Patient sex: F
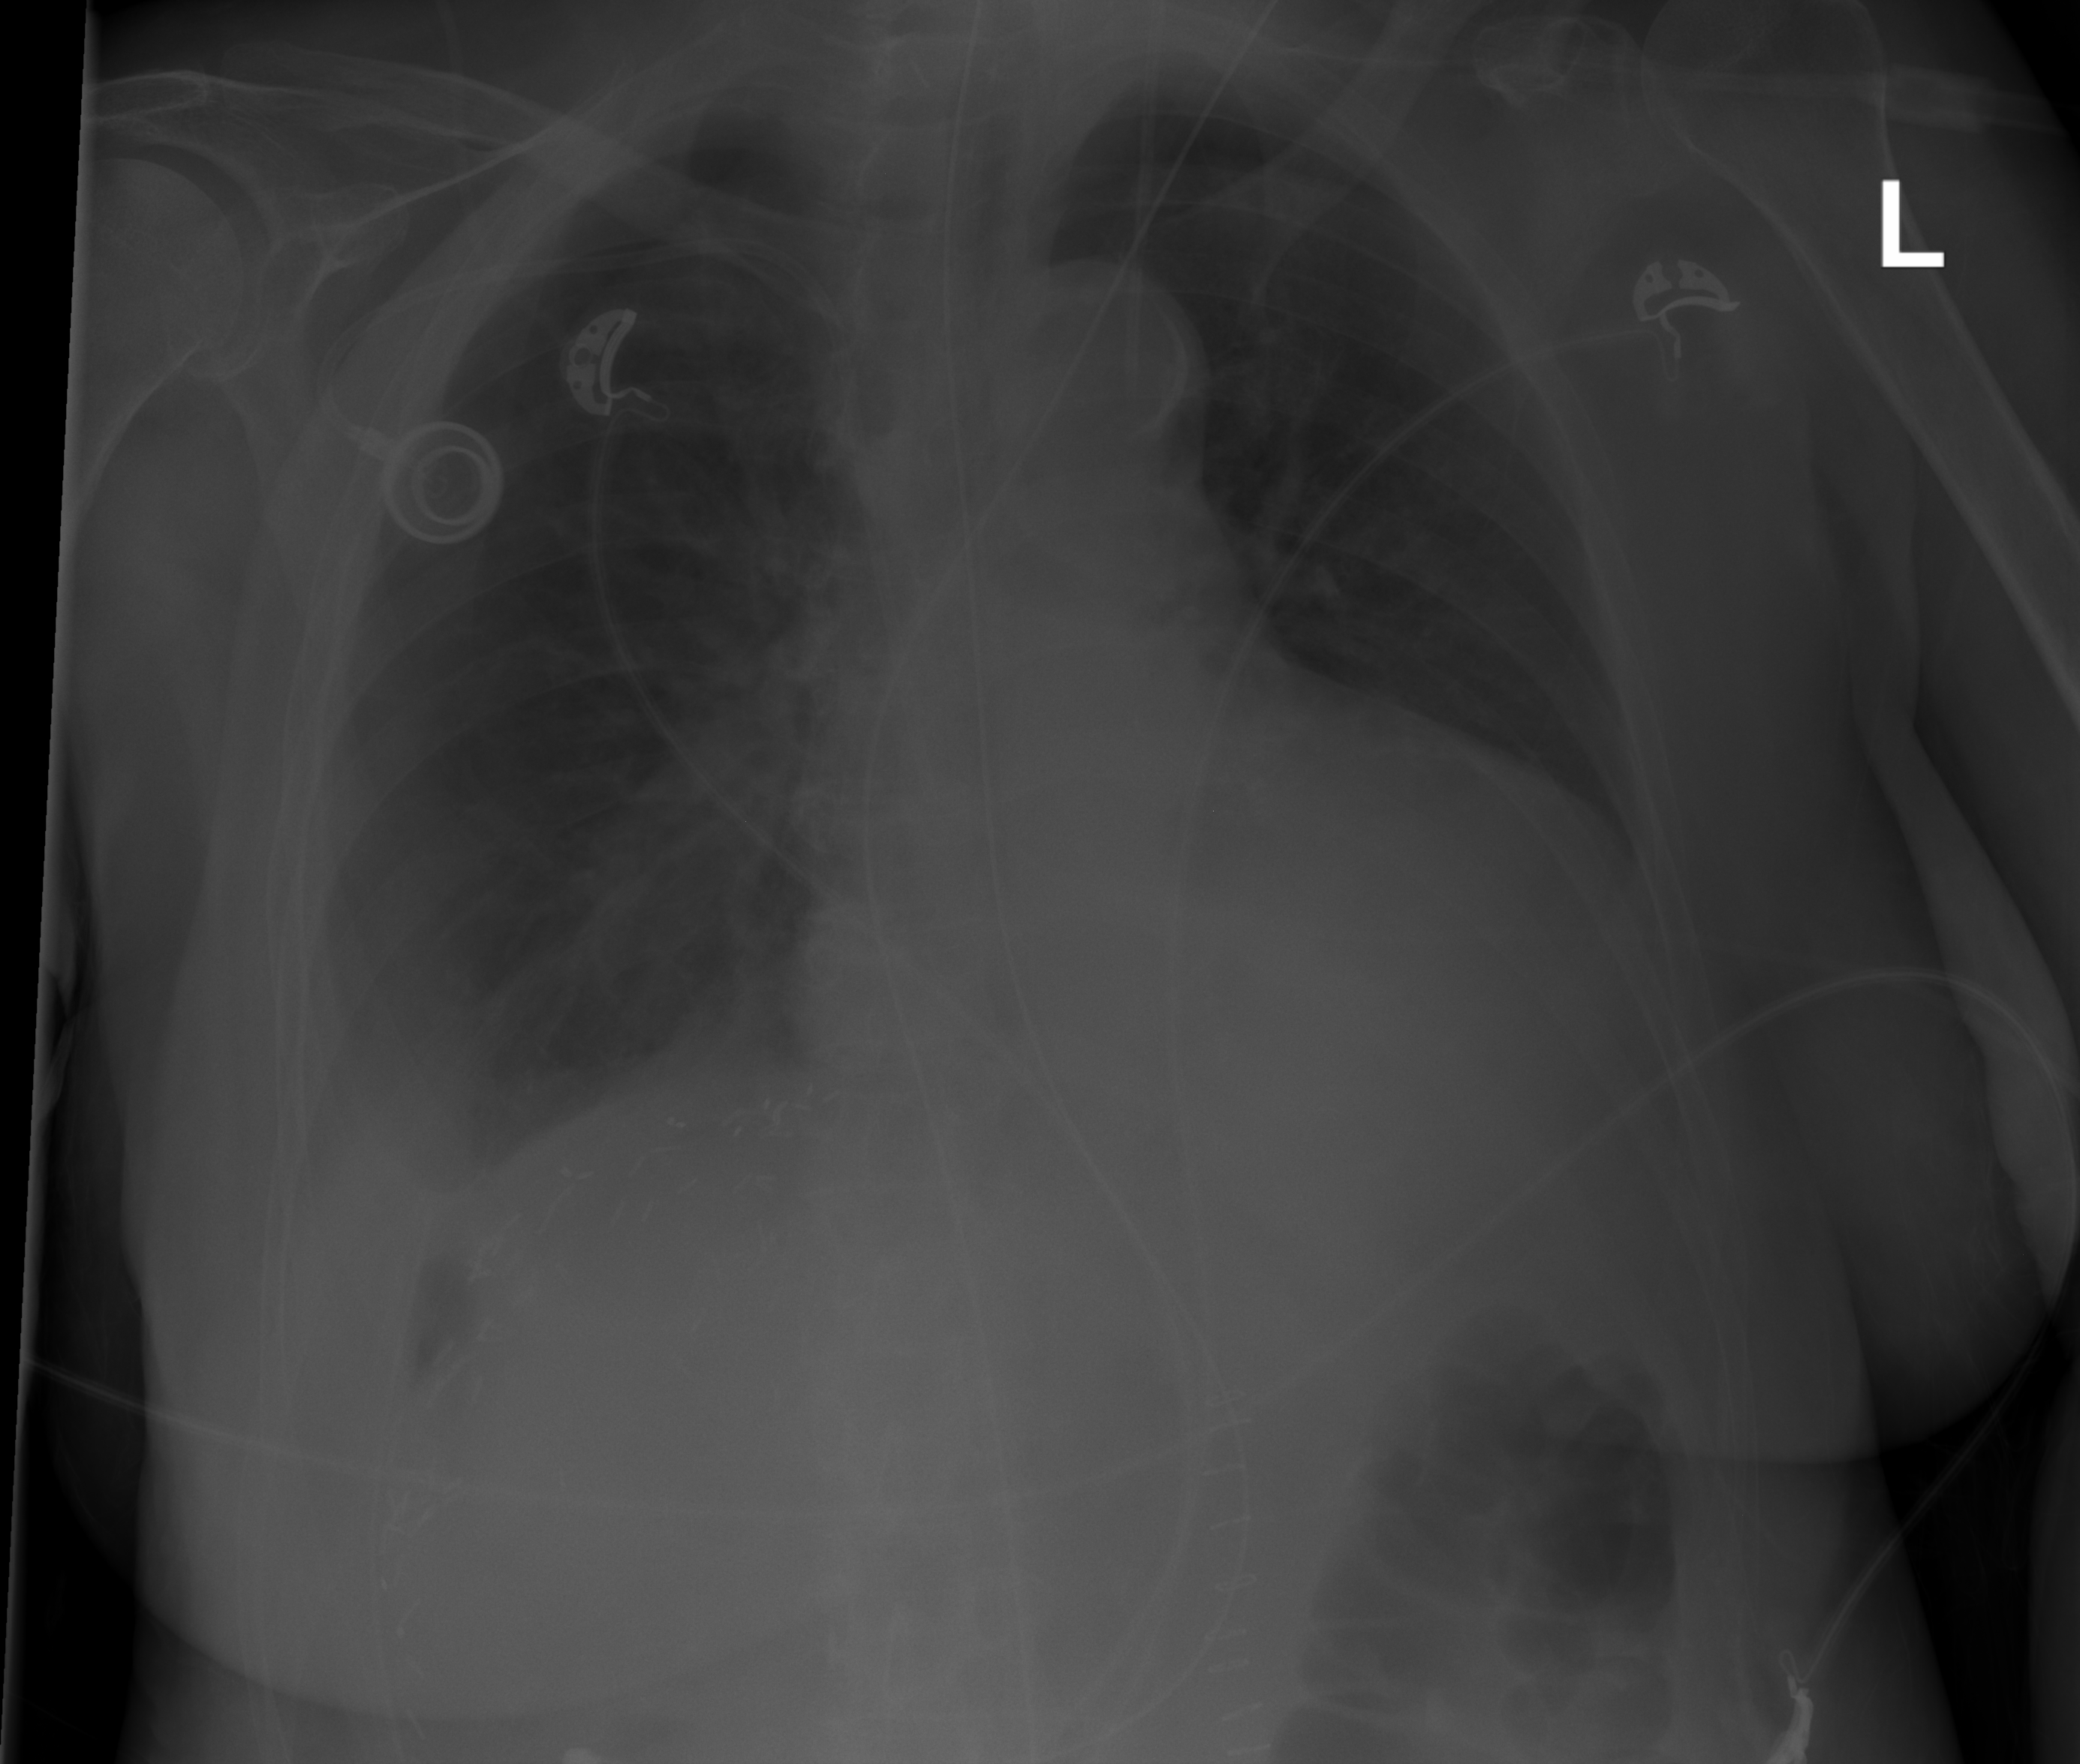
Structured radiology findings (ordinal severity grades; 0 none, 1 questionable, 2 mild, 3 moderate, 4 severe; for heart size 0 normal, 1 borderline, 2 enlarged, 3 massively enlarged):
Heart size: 2
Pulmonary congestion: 0
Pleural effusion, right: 2
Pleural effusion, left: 1
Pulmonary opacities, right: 0
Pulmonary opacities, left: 0
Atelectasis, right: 2
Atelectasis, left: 0